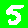
Digit: 5